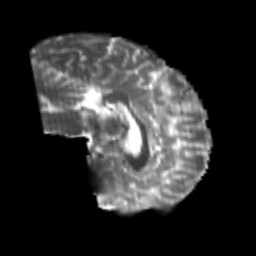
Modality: T2w
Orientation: sagittal
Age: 23
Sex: female
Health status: healthy
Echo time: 0.074 s